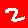
Digit: 2